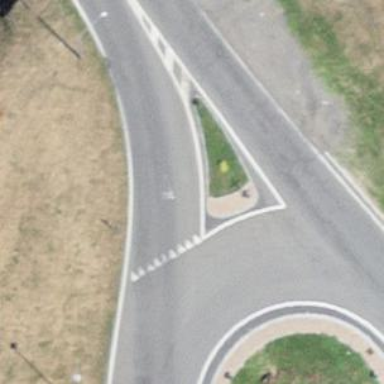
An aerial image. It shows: Road with "give way" sign.